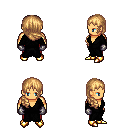
a pixel art fantasy rpg character, male body template, human, tanned skin, gray robe, red pants, light blonde right-swept hairstyle, metal gloves, gold boots, four views (front, back, left, right), 2x2 character sprite sheet, small pixel art, hard edges, no anti-aliasing